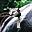
Label: 9